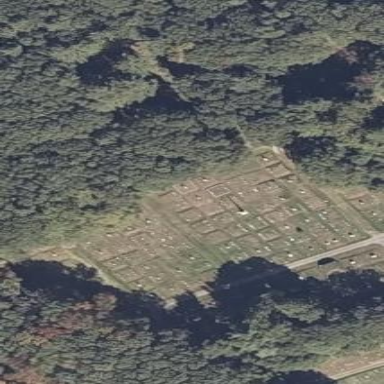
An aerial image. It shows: Cemetery.